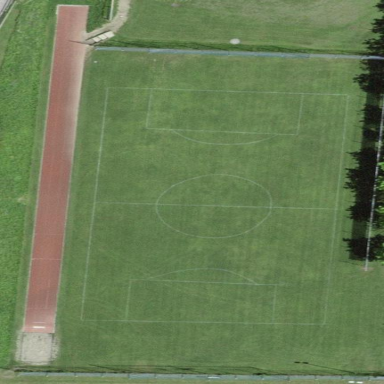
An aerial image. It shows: Multi-sport pitch on leisure land.